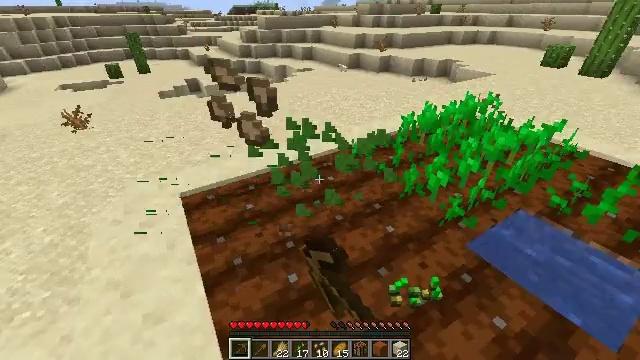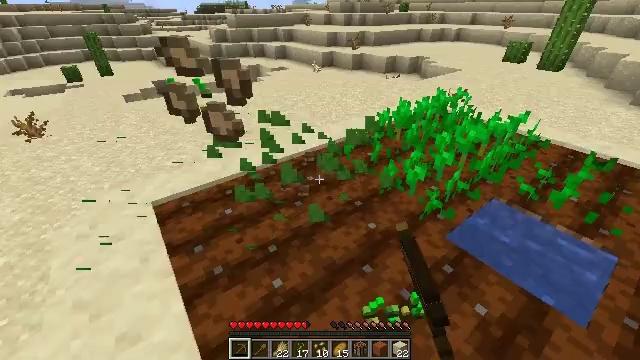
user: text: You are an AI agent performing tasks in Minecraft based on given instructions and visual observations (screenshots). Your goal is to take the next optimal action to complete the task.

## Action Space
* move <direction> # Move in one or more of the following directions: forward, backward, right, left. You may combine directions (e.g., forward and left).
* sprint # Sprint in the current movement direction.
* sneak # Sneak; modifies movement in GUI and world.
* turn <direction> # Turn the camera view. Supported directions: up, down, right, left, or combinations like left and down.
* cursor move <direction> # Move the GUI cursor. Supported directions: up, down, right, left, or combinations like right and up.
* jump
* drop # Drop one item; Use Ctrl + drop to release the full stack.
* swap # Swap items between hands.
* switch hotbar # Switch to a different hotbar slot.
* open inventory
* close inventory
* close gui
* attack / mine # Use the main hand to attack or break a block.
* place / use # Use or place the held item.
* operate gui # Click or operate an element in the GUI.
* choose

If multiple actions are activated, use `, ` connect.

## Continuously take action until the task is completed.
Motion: motion action
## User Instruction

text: Pull up beetroots from the soil.
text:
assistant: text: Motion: turn right, attack / mine
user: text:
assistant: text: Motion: attack / mine